Question: I'm looking to create a dataset to categorise customers into specific groups for each customer type - I want to apply a numbering system to start at 1 for each customer type and group every 3 records for the customer type
In the sample below, I can see that the Customer type has 4 groups (3 x 3 & 1 x 2), has 1 group of 3, has 3 groups (2 x 3 & 1 x 1) etc.

I was originally looking at the NTILE, but my groups have differing row counts per customer type so cannot dynamically alter the NTILE value AFAIK.
Any help would be greatly appreciated.
Thanks in advance
wildshark-uk
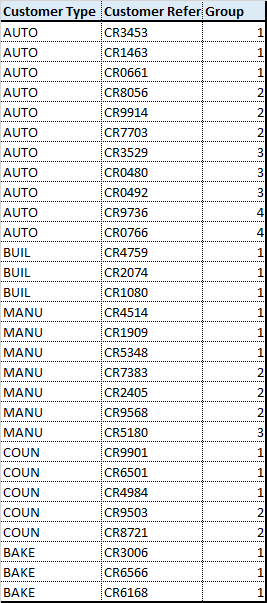
Answer: Assuming you have a column that specifies the ordering, you can just use 'row_number()' and arithmetic:
'''
select t.*,
ceiling(row_number() over (partition by customer_type order by <ordering col>) / 3.0)
from t;
'''
If you do not care about the ordering but just the grouping into triads, you can use 'order by (select null)'.
And finally, SQL Server supports updatable CTEs and subqueries, so you can use this query in an 'update' as well.